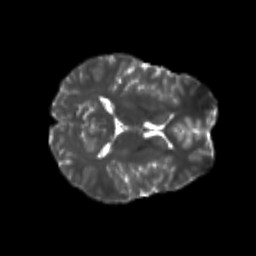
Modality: T2w
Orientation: axial
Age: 24
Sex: male
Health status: healthy
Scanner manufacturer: philips
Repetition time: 7.394 s
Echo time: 0.08599 s